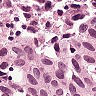
Metastatic tissue present: yes